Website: slack
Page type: payment
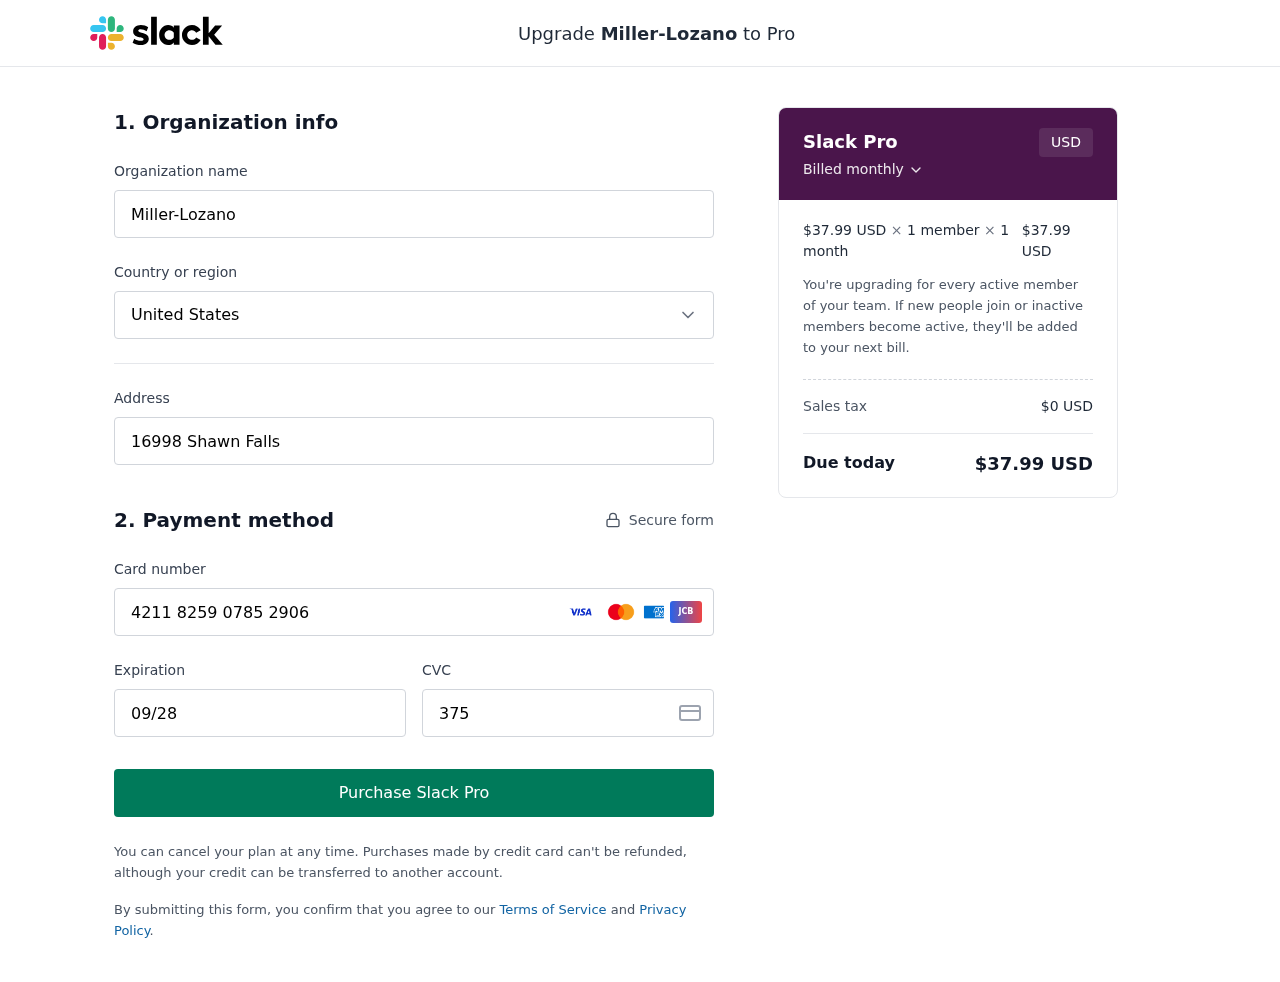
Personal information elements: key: PII_CARD_CVV
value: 375
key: PII_CARD_EXPIRY
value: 09/28
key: PII_CARD_NUMBER
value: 4211 8259 0785 2906
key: PII_COMPANY
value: Miller-Lozano
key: PII_COUNTRY
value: United States
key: PII_STREET
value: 16998 Shawn Falls
Product elements: key: PRODUCT1_PRICE
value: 37.99
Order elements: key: ORDER_SUBTOTAL
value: $37.99 USD
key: ORDER_TAX
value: $0 USD
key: ORDER_TOTAL
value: $37.99 USD